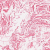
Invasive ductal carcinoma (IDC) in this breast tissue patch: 0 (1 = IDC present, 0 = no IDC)